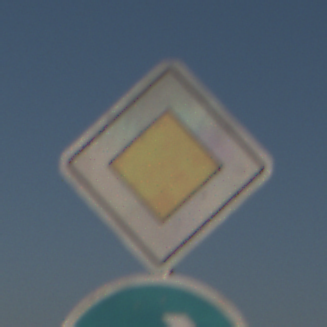
Verkehrszeichen: Vorfahrtsstrasse
Zusatzzeichen unten: VorgeschriebeneFahrtrichtungRechts
Umgebung: Outdoor, Nature
Tageszeit: MorningAfternoon
Wetter: Clear
Licht: Natural
Jahreszeit: Winter
Kontrast: HighContrast